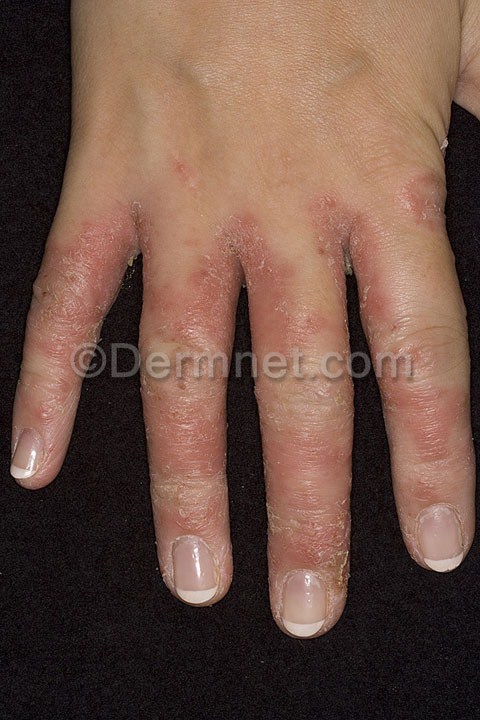
Disease: Eczema Photos